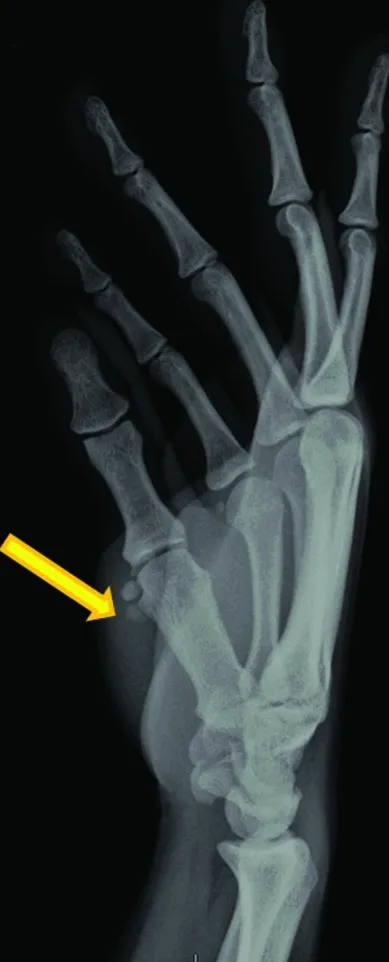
X-ray. Two 4-mm, radio-opaque masses (arrow) can be visualized alongside the volar and radial aspect of the head of the right first metacarpal bone. No acute fracture is noted.
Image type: radiology (x_ray)